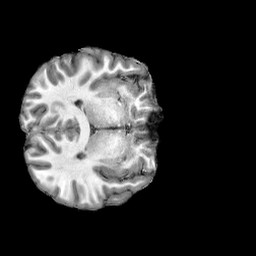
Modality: T1w
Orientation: axial
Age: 18
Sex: male
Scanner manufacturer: siemens
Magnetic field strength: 3 T
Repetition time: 2.5 s
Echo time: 0.00222 s